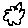
Label: cloud